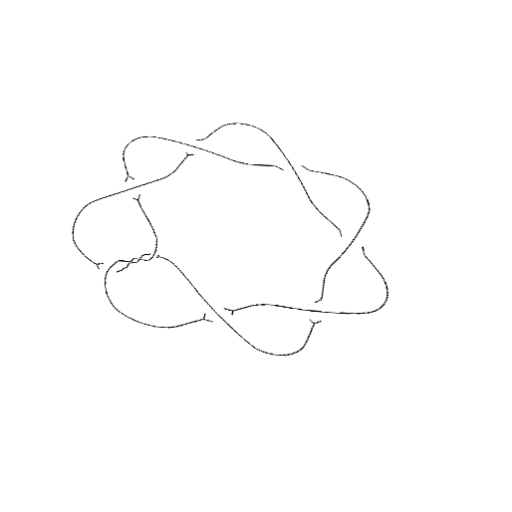
Crossing number: 10